四年级 · 算术
下面不能正确说明 $6 \times 3+4 \times 3=(6+4) \times 3$ 这个等式成立的是（）。

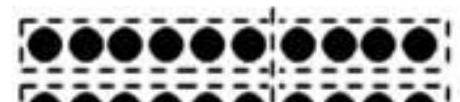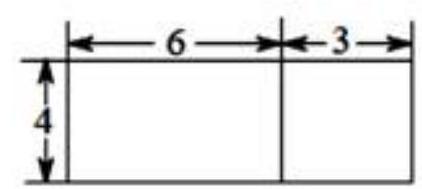
A.
B. 6 个 34 个 3

一共 10 个 3 ,

也就是 $(6+4) \times 3$ 。
C.

答案: C
解析: 解C